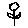
Label: flower